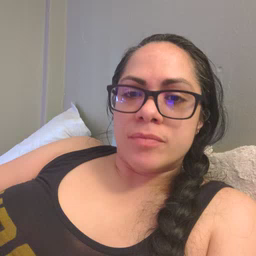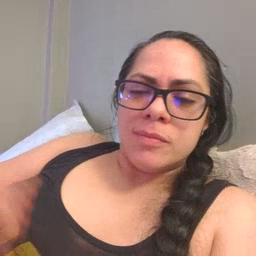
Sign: bee